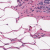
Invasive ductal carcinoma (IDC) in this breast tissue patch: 0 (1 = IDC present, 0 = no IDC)